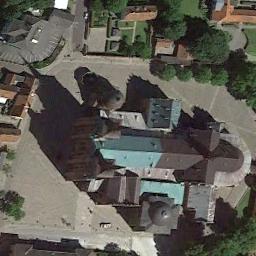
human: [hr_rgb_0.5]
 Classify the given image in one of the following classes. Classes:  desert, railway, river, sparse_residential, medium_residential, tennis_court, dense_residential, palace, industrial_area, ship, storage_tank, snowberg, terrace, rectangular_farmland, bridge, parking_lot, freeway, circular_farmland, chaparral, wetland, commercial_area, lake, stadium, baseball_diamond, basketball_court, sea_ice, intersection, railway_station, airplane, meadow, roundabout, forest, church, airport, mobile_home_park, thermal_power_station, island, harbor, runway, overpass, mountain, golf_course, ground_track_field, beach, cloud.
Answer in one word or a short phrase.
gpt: church